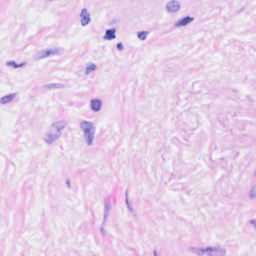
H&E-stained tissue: Breast